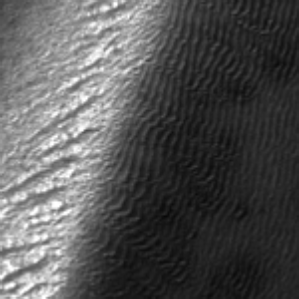
Label: frost